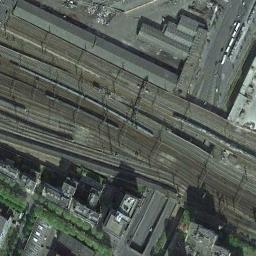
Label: railway